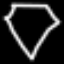
Label: diamond